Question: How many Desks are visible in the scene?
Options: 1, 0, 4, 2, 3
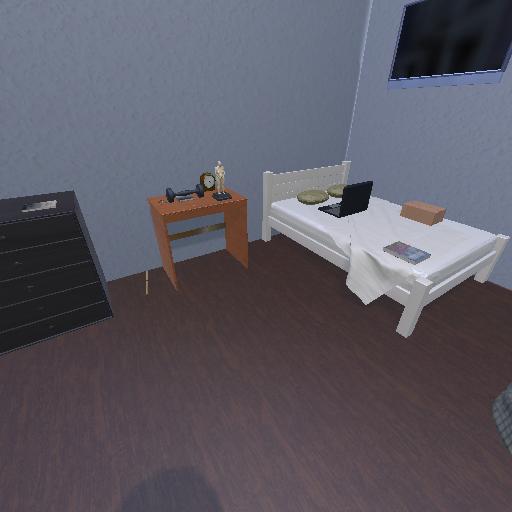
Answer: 1